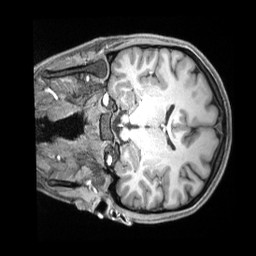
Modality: T1w
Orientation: coronal
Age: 19
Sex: female
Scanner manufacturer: siemens
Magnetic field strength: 3 T
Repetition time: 2.4 s
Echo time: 0.00226 s